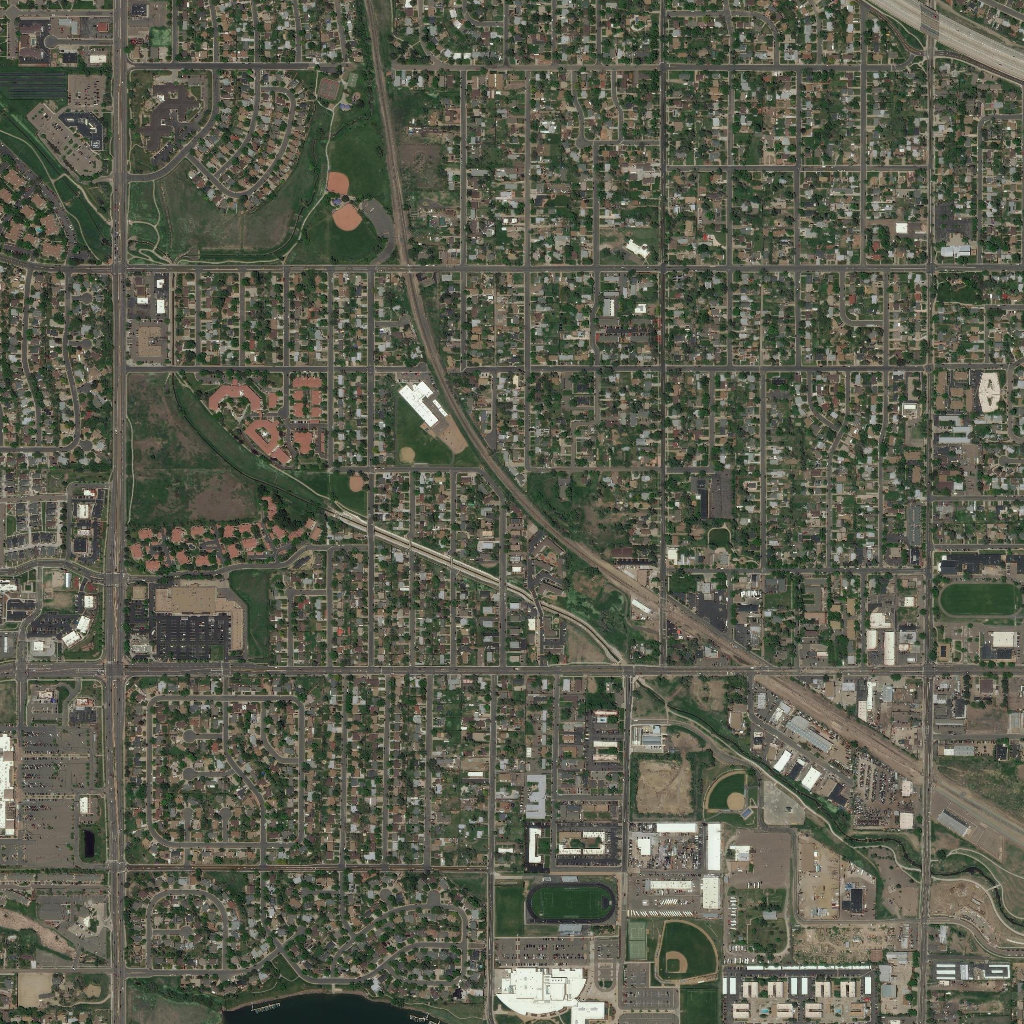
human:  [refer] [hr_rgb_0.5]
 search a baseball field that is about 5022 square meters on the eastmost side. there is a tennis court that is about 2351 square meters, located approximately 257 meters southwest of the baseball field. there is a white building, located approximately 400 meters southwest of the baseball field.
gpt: <box>[[68, 75, 72, 79, 0]]</box>